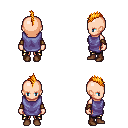
a pixel art fantasy rpg character, female body template, human, light skin, chain tabard jacket, gold greaves, light blonde mohawk hairstyle, cloth bracers, brown shoes, four views (front, back, left, right), 2x2 character sprite sheet, small pixel art, hard edges, no anti-aliasing